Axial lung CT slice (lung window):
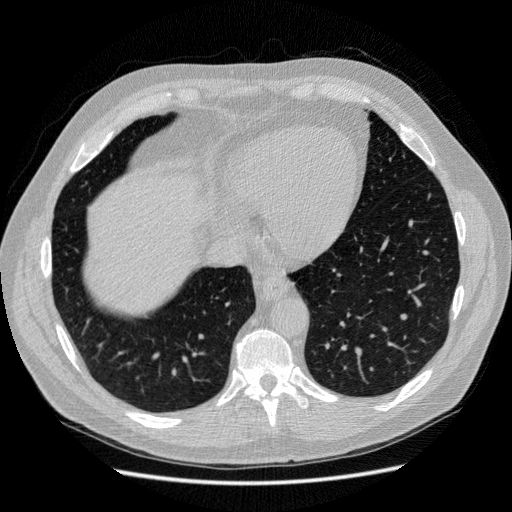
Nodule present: no